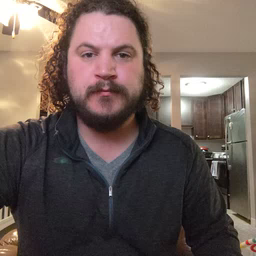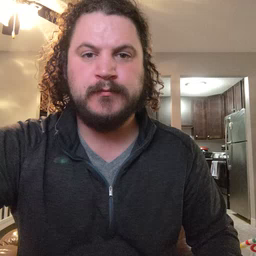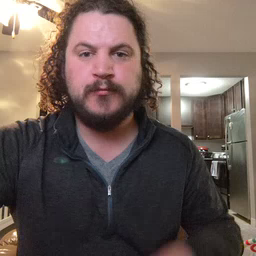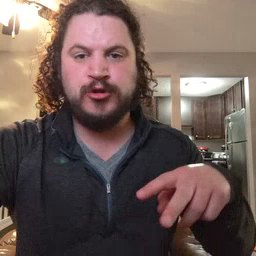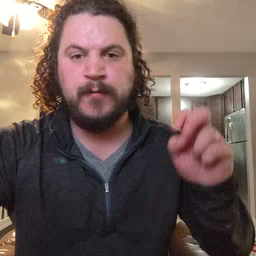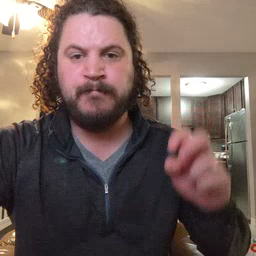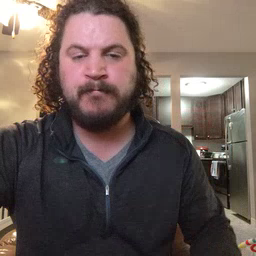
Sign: jump